Question: I have a datagridview bound to a datasource, column[0] AgencyName is a primary key and cannot be null.
Clicking the Bindingnavigator ( + ) plus sign to add new row (twice) will result to error "Column (AgencyName) does not allow null". How to handle this null exception?
Overall can you show me how to handle null and primary key constraint in a datagridview bound to a datasource. Note that I just dragged a datasource into a winform to create this.

I have this code
'''
private void clientsDataGridView_Validating(object sender, CancelEventArgs e)
{
DataGridViewRow row = clientsDataGridView.CurrentRow as DataGridViewRow;
if (row.Cells[0].Value == DBNull.Value)
{
clientsDataGridView.CancelEdit();
e.Cancel = true;
}
}
'''
this code wont let me navigate through the other records unless i provide a valid value. I want the new row (with invalid data) to be cancel whenever i move to the other rows
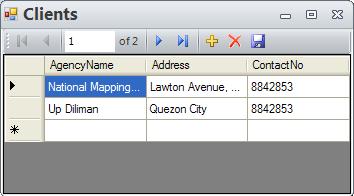
Answer: From the <URL>:
If the Cancel property of the CancelEventArgs is set to true in the Validating event delegate, all events that would usually occur after the Validating event are suppressed.
So by setting e.Cancel = true you're telling DataGridView to cancel all following events (including RowLeave).
You're using a Bindingsource and binding Datagridview to it? If so, I would try calling Bindingsource.CancelEdit() instead of Datagridview.CancelEdit().
Or perhaps:
'''
Dim bm As BindingManagerBase = clientsDatagridView.BindingContext(clientsDatagridView.DataSource, clientsDatagridView.DataMember)
bm.CancelCurrentEdit()
'''